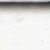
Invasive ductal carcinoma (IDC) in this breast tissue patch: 0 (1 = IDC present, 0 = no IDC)